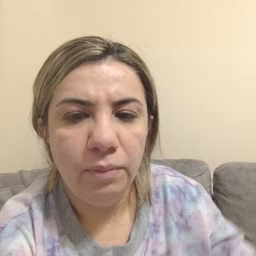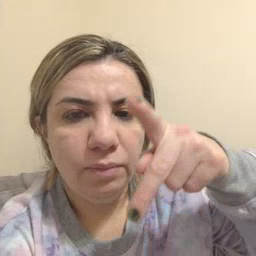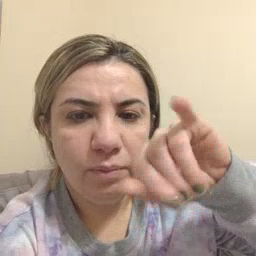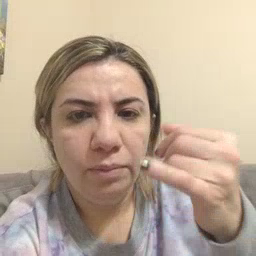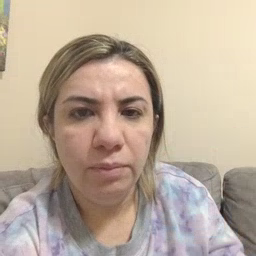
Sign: pajamas